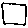
Label: square